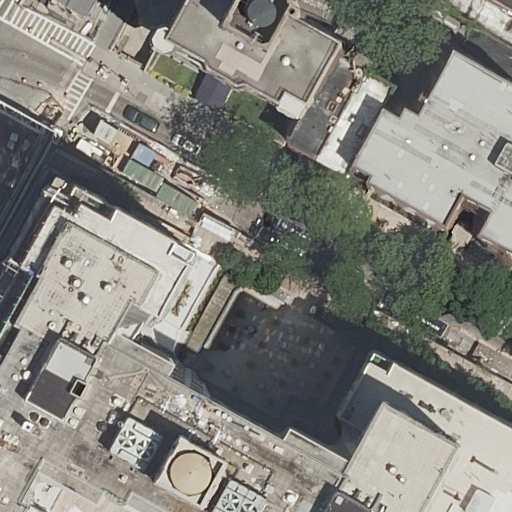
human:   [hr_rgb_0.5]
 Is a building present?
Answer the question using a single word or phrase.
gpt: yes

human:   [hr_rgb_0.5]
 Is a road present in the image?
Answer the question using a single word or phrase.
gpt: yes

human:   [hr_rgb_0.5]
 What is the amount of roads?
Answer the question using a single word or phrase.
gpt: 3

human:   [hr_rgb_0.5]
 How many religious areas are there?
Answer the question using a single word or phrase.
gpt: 0

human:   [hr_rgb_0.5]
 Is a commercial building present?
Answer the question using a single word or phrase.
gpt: no

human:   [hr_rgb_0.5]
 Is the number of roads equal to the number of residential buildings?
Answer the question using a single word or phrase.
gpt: no

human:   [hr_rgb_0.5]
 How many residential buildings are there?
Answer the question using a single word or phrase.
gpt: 6

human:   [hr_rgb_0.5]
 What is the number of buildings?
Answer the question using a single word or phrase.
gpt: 6

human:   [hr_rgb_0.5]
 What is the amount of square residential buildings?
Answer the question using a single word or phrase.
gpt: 0

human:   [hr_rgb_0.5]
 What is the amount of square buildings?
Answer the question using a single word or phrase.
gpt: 0

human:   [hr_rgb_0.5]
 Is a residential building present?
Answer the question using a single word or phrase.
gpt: yes

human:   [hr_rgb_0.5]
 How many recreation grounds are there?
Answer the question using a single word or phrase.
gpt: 0

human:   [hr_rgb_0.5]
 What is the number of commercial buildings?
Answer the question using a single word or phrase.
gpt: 0

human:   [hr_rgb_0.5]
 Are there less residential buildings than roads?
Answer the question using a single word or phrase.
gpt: no

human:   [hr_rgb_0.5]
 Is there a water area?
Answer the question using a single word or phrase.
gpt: no

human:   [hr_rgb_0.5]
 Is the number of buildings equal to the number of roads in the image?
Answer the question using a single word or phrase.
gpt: no

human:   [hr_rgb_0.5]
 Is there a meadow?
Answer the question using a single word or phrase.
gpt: no

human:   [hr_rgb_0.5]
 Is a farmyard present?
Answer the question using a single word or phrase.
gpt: no

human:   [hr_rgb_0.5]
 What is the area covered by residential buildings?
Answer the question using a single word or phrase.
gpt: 5996m2

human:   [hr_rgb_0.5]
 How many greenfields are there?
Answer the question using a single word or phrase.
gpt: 0

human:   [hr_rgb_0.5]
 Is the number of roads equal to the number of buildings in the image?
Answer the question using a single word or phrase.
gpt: no

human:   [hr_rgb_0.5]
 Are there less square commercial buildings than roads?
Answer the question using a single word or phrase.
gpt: yes

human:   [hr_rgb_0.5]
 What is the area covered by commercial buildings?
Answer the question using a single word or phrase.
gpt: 0m2

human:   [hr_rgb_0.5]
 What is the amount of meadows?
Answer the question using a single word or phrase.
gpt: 0

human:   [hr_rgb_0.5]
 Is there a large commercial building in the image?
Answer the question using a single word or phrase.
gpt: no

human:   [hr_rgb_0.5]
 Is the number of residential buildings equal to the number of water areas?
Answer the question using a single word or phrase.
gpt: no

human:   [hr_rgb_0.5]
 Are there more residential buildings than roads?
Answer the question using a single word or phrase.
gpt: yes

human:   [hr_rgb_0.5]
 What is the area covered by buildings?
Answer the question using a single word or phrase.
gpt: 5996m2

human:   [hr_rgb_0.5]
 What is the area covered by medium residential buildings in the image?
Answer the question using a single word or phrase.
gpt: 763m2

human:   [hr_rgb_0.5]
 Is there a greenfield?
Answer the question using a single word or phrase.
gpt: no

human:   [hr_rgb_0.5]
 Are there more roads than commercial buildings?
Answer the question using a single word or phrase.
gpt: yes

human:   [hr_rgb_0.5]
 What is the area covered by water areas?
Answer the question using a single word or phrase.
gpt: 0m2

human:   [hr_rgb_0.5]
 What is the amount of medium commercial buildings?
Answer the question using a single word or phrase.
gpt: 0

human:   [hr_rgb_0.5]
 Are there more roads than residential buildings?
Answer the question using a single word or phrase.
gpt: no

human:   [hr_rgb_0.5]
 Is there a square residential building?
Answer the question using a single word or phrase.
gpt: no

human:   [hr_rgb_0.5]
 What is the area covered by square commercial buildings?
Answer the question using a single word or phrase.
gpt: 0m2

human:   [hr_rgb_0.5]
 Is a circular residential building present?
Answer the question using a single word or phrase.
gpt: no

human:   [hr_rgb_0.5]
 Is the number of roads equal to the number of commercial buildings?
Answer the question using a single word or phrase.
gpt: no

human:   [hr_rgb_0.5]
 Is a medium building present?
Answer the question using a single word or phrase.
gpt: yes

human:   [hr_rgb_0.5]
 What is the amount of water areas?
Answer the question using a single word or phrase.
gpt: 0

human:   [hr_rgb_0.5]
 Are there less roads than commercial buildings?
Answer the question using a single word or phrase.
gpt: no

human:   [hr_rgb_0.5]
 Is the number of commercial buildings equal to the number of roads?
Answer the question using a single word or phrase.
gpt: no

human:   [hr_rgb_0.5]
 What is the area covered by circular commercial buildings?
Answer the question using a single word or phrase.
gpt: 0m2

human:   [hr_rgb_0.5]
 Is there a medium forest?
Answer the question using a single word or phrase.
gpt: no

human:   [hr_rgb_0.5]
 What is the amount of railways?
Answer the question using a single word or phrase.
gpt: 0

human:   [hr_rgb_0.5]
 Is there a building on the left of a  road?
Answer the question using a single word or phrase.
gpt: no

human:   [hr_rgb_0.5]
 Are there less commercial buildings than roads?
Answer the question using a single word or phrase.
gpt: yes

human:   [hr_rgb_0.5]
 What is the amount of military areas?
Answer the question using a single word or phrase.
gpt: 0

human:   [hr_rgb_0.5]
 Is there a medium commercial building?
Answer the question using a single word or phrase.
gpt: no

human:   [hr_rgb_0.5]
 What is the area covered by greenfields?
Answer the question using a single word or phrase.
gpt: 0m2

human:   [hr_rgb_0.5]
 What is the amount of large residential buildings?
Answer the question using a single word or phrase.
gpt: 2

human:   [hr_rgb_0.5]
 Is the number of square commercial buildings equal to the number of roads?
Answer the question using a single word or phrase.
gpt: no

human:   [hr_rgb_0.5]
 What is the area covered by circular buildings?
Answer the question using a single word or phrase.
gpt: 0m2

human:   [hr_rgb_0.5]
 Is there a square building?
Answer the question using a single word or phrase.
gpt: no

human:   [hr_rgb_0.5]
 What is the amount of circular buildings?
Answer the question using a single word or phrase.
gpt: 0

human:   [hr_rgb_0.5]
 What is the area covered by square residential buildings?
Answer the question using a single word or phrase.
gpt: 0m2

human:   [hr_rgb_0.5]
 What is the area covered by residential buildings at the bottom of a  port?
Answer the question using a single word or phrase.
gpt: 0m2

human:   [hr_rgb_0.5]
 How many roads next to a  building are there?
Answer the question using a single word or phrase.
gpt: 3

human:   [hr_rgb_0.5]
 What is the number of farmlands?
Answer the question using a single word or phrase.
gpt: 0

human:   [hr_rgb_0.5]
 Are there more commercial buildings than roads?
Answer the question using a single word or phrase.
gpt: no

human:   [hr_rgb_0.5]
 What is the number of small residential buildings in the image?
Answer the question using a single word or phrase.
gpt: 1

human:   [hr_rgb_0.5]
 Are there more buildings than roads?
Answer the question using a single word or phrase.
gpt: yes

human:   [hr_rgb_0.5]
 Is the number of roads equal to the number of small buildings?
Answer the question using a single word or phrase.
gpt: no

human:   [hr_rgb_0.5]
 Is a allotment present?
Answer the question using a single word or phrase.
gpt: no